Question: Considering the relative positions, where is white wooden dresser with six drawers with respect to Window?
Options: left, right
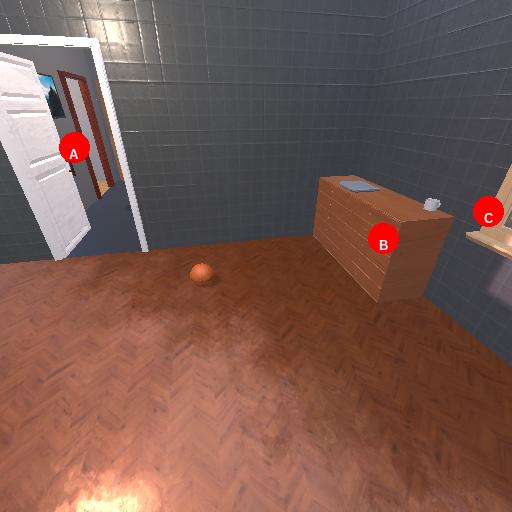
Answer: left